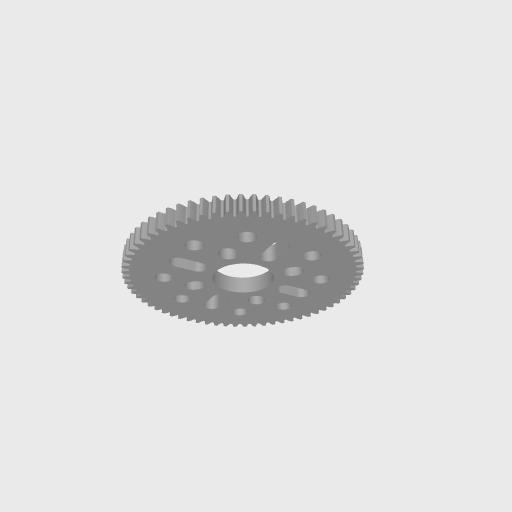
Part: HubMountAcetalGear66T